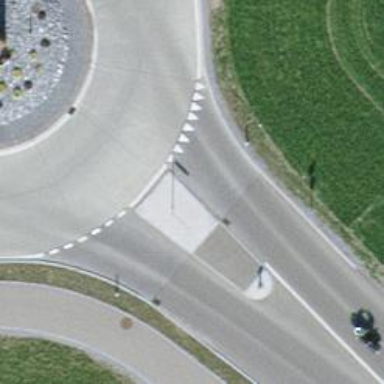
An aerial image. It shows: Traffic calming island.